Field crop: tomato
Growth stage: 1
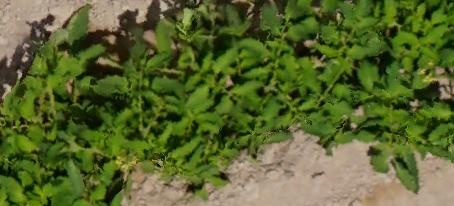
Species: tomato